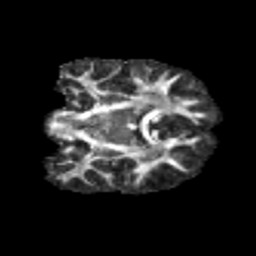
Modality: FA
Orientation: coronal
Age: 12
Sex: male
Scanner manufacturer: siemens
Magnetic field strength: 3 T
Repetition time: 3.8 s
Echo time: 0.07 s